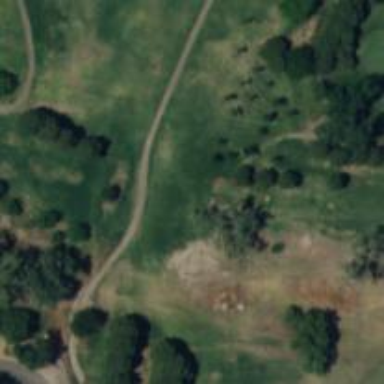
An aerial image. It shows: Well-maintained golf cart path.